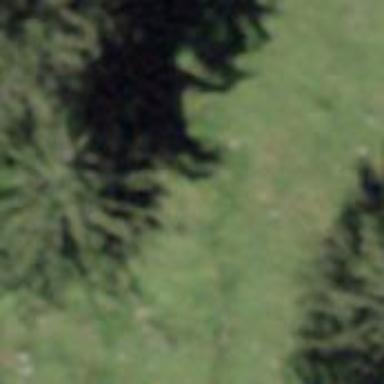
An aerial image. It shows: Forest area.